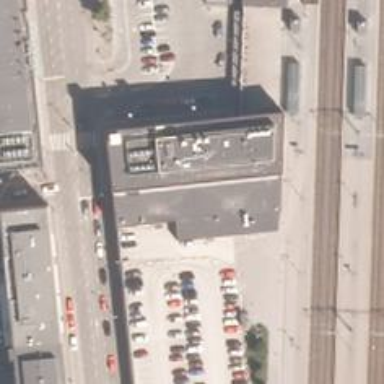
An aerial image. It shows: Car rental service.